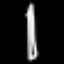
Label: pencil